Question: When the datatype is Date, the kendo grid uses a kendo datepicker with dropdown calendar for the column.
The datepicker's dropdown calendar usually aligns itself flush with the edge of the input box. If there isn't room for that, it is moved to the left, but not quite enough. This presents a problem when the rightmost column in the grid is a Date, and the grid is occupying 100% of the width available on the screen: the Saturday column in the dropdown calendar gets "cut off". See pic attached.
Is it possible to tell the calendar dropdown (for a particular column) to align itself flush with the edge of the text input?

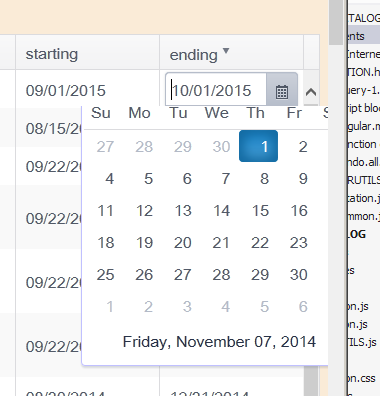
Answer: I know that bug. Your datepicker animation container is hidden under right scrollbar. If you set body overflow to hidden, you will not have a scrollbars and calendar will fit and touch right border of screen, like in this example: <URL>
However if you can't turn off the body scrollbars you need to set calendar position manually dirty way like this:
'''
$("#piker").kendoDatePicker({
open: function(e) {
//setTimeout to let kendo make k-animation-container element at first open
setTimeout(function(){
var animationContainer = $("#" + e.sender.element.attr("id") + "_dateview").parent();
var left = e.sender.element.offset().left + e.sender.element.closest('.k-datepicker').width() - animationContainer.width();
animationContainer.css('left', left);
});
},
//turnoff the animation to avoid strange visual effects
animation: {
open: {
duration: 0
}
}
});
'''
Running example: <URL>